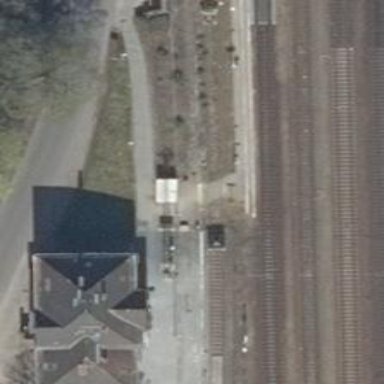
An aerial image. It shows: Abandoned railway.